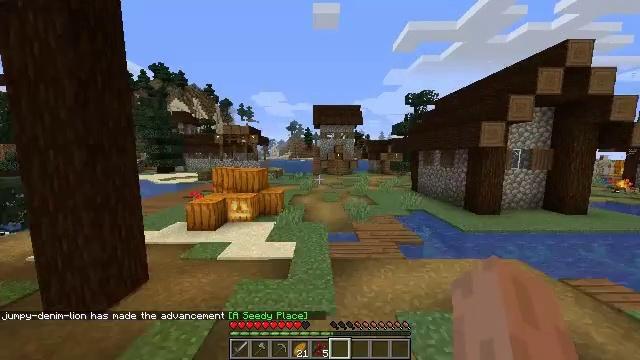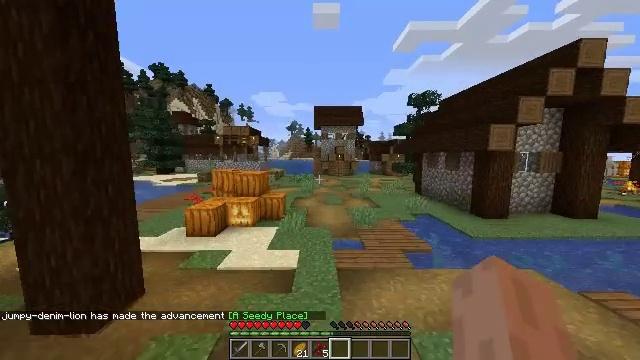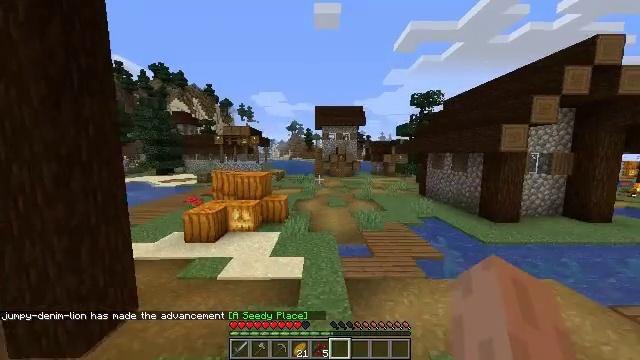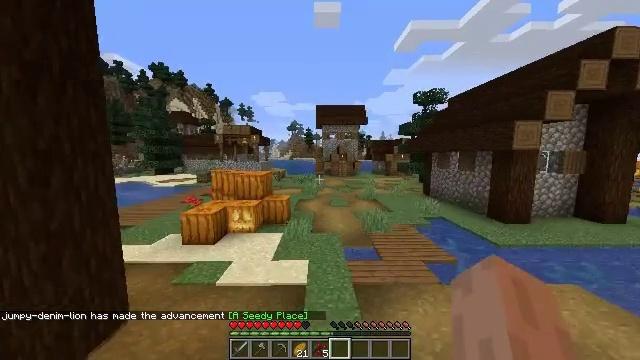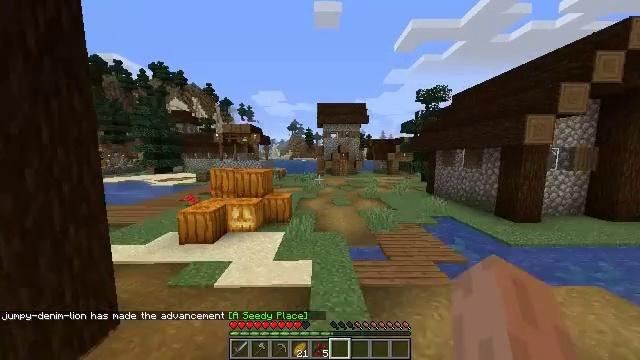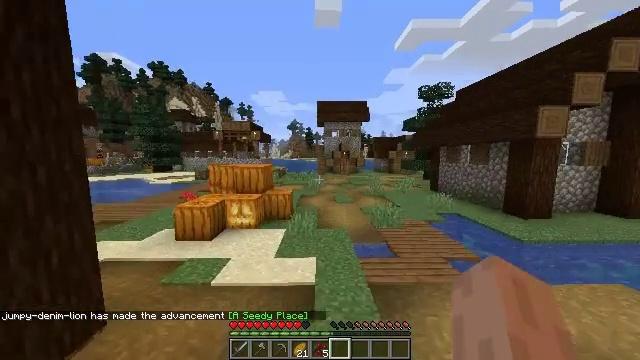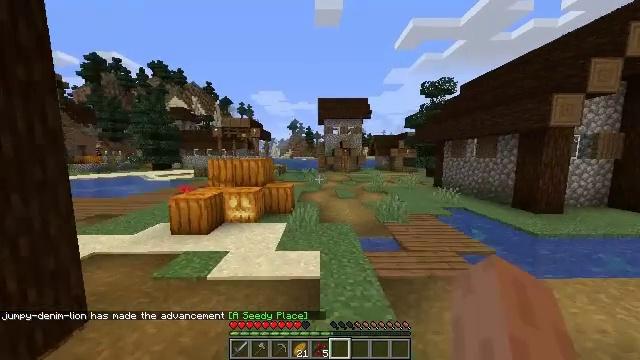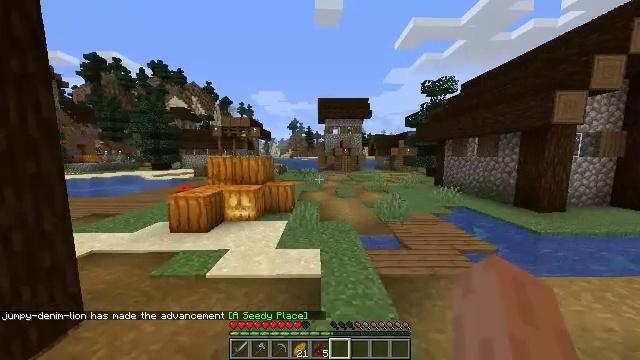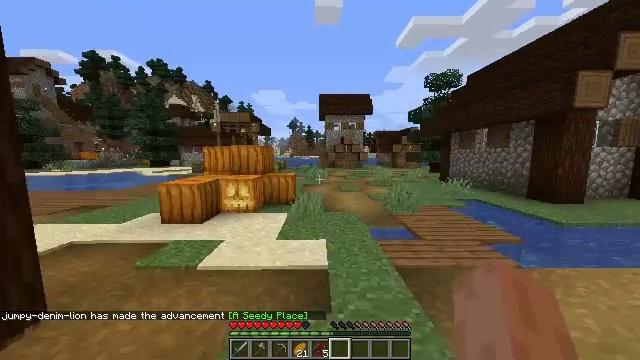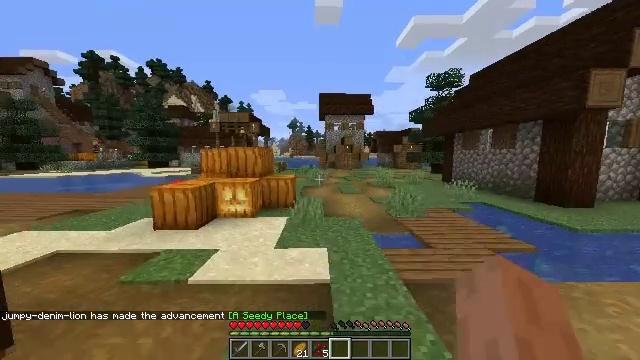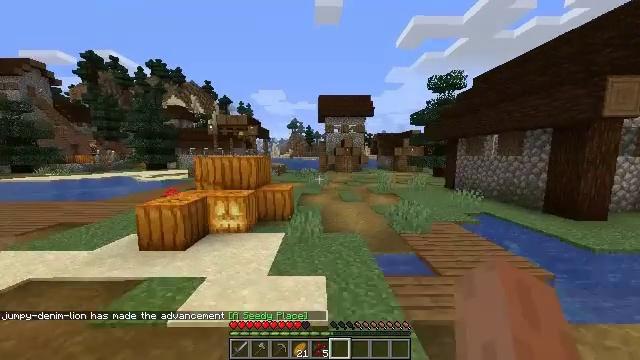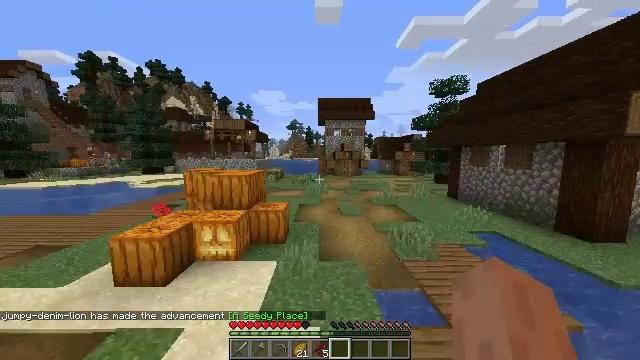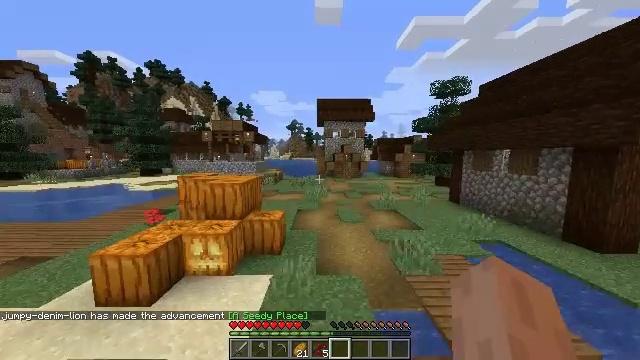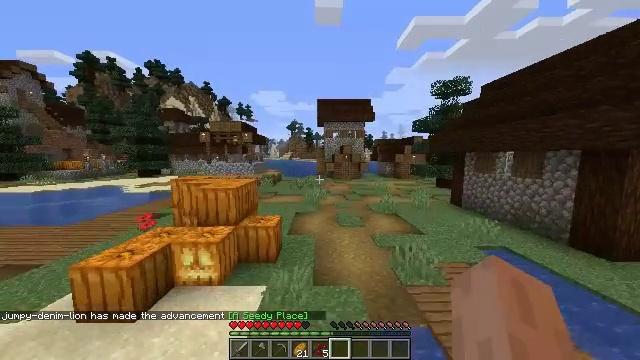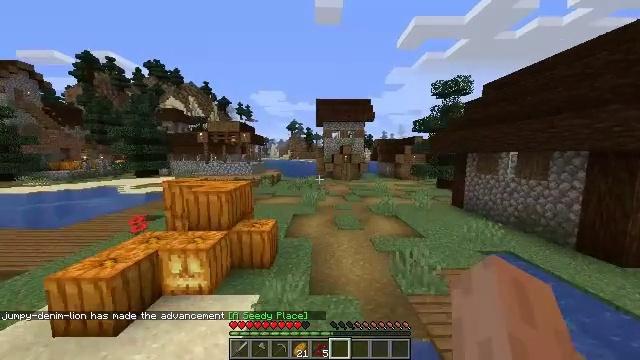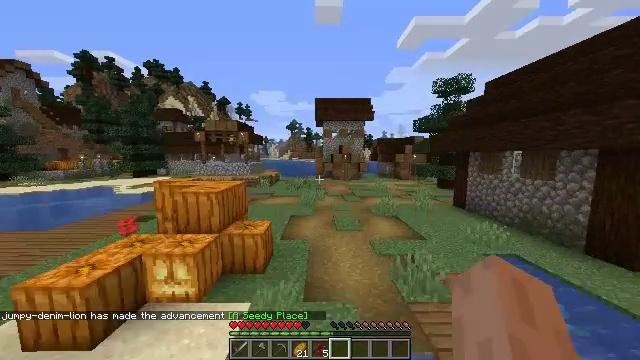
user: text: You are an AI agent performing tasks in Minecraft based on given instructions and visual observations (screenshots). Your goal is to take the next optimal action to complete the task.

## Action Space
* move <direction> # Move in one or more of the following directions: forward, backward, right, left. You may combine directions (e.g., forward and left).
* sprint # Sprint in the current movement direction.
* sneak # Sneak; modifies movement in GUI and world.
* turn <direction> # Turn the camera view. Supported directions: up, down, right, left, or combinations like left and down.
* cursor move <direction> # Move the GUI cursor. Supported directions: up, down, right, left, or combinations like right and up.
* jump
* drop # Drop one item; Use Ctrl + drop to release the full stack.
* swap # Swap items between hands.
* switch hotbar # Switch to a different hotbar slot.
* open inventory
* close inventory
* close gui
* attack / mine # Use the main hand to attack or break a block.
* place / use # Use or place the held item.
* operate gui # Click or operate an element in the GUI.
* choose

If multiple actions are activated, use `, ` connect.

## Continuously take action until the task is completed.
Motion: motion action
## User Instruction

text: Break the purple bed to move it.
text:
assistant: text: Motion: move forward and move left, jump
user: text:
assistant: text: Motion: move forward, jump
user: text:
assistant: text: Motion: move forward, jump
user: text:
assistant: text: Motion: move forward, jump
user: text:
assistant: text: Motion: move forward, jump
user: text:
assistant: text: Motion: move forward, jump
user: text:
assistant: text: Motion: move forward, jump
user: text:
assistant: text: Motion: move forward and move right, jump
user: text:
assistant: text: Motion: move forward and move right, jump
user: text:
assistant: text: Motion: move forward and move right, jump
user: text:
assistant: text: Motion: move forward and move right, jump
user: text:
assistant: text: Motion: move forward and move right, jump
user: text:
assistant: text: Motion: move forward and move right, jump
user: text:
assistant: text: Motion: move forward and move right, jump
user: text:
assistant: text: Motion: move forward, jump
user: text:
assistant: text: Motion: move forward, jump
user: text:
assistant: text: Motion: move forward, jump
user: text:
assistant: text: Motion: move forward, jump
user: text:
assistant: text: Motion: move forward, jump
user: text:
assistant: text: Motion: move forward, jump
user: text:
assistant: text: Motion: move forward, jump
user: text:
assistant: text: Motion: move forward, jump
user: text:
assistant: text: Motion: move forward, jump
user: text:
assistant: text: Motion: move forward, jump
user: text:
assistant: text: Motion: move forward, jump
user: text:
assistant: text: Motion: move forward, jump
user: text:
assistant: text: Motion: move forward, jump
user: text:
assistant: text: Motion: move forward, turn left, jump
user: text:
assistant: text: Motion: move forward, jump
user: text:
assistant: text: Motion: move forward, turn left, jump